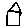
Label: house